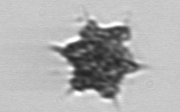
Label: Dictyocha